Field crop: tomato
Growth stage: 2
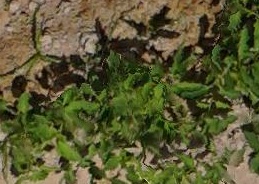
Species: tomato